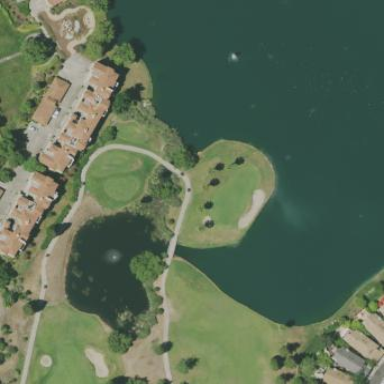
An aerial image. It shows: Golf course surrounded by greenery.